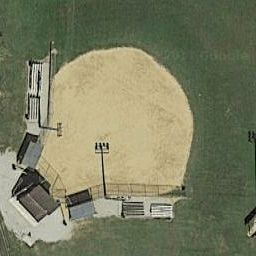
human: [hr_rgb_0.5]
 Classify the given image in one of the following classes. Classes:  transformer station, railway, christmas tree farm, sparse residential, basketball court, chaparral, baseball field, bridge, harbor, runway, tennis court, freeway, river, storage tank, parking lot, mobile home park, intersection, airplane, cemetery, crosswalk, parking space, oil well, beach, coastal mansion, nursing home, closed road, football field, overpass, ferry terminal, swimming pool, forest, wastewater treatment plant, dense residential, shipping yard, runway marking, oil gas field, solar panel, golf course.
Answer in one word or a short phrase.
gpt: baseball field